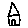
Label: house